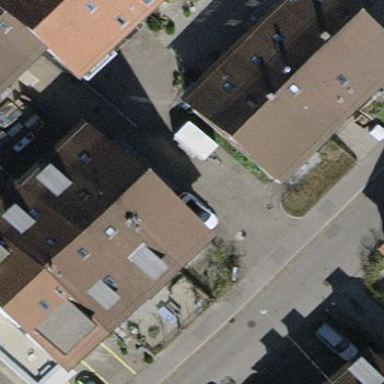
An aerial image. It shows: Terrace building with gabled roof made of tiles.